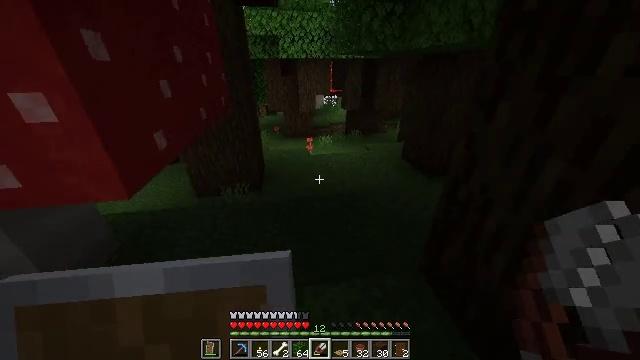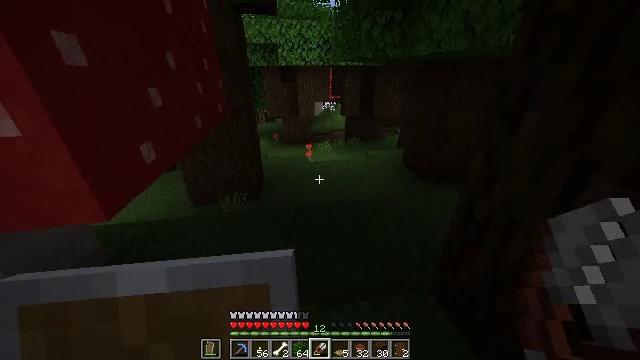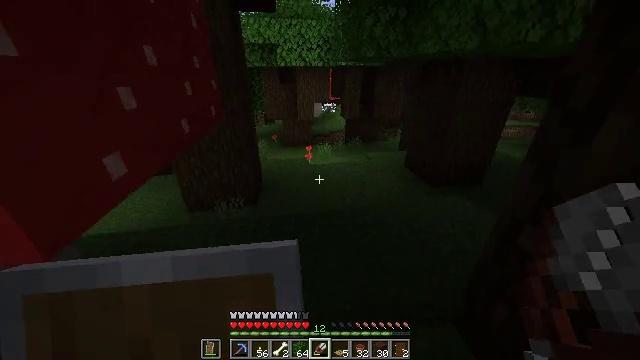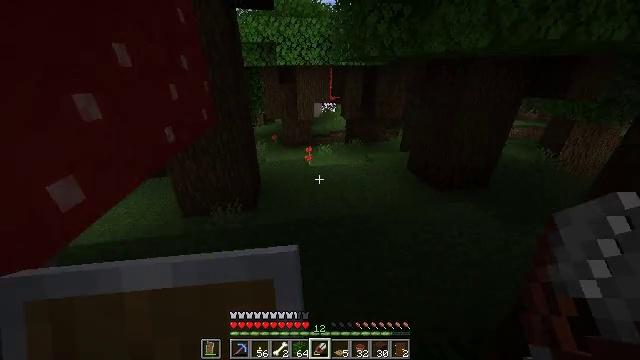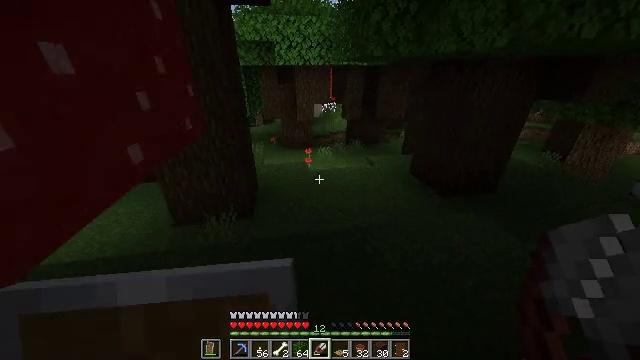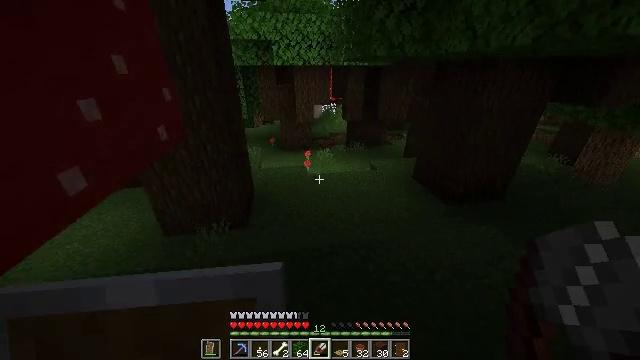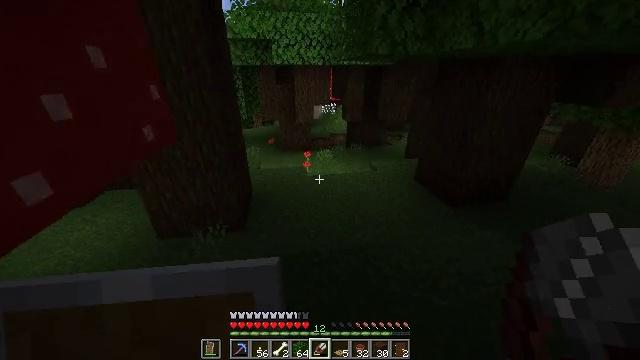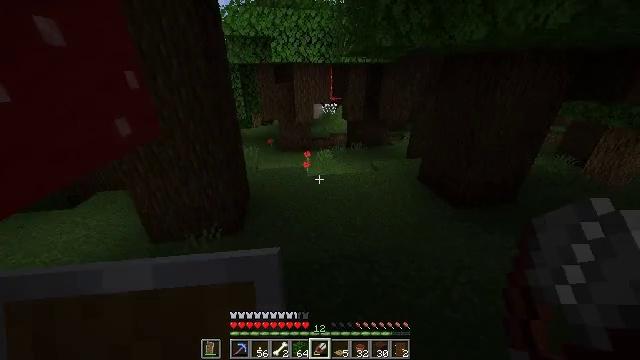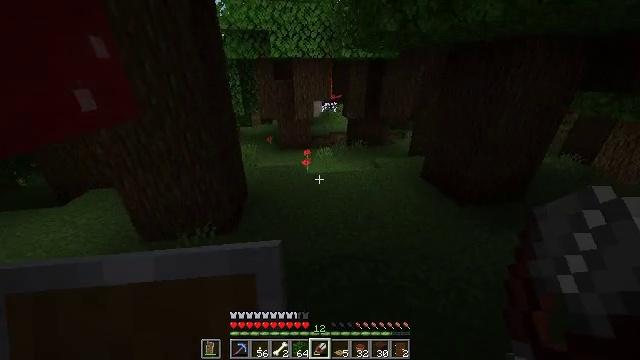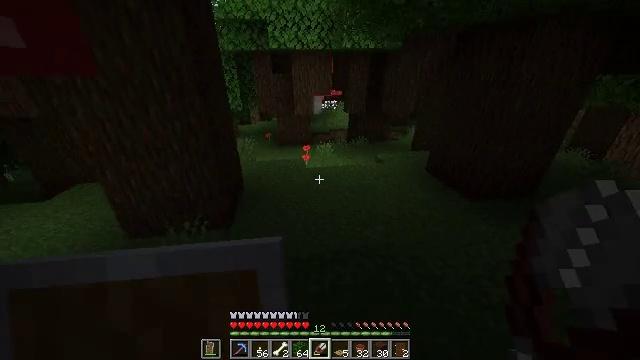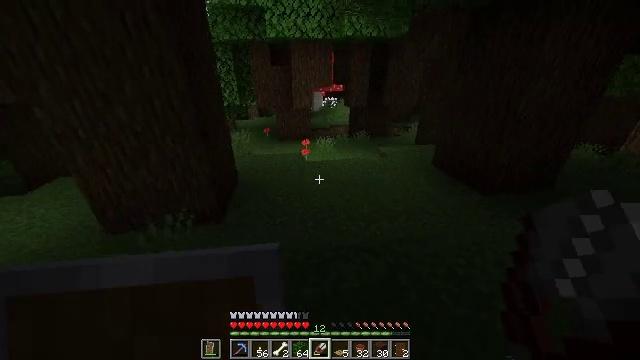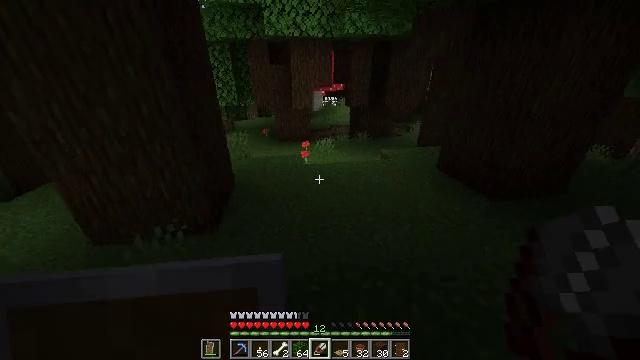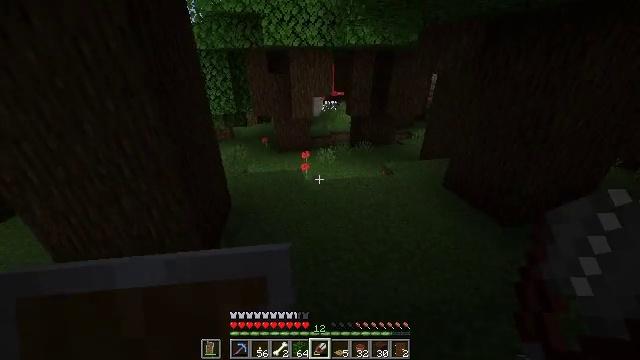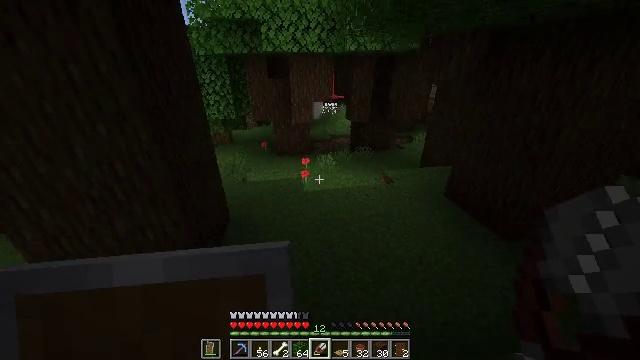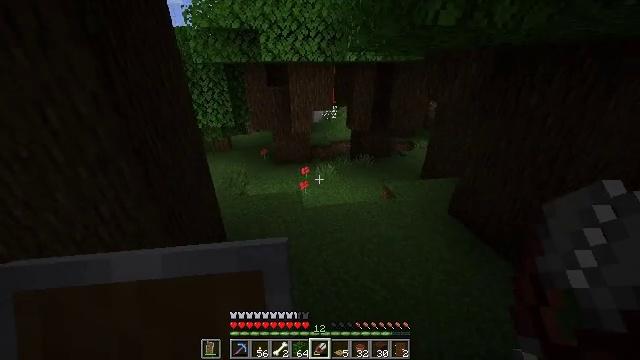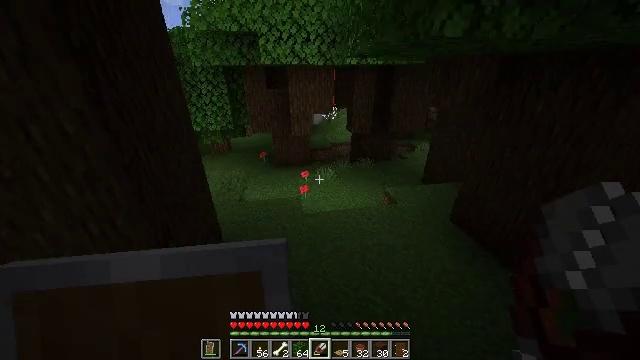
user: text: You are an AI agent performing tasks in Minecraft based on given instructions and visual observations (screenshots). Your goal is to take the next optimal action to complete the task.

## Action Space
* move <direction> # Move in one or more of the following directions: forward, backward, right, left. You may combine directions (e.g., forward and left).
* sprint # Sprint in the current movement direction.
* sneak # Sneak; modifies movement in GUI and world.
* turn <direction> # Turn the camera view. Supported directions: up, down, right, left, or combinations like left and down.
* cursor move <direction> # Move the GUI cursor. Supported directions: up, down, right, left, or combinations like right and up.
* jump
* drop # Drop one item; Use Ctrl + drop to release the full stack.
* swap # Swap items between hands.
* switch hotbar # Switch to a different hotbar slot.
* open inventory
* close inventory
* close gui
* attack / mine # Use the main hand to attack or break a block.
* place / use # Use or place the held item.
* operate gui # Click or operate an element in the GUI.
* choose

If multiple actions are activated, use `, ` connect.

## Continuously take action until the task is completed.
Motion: motion action
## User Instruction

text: Harvest the peony for decoration.
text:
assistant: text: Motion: move forward, turn up
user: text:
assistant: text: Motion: move forward
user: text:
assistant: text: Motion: move forward
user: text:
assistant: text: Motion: move forward
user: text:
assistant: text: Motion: move forward
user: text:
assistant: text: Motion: move forward
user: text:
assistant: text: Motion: move forward
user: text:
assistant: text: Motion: move forward
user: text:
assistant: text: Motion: move forward
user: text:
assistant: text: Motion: move forward
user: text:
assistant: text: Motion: move forward
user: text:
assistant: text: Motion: move forward, jump
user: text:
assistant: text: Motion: move forward, jump
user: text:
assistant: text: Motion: move forward, jump
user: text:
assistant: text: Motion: move forward, jump
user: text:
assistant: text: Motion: move forward
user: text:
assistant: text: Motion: move forward, turn left and up
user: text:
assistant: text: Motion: move forward, turn left
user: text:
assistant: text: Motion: move forward, turn left
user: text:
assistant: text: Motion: move forward and move right
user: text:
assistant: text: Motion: move forward and move right
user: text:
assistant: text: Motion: move forward and move right
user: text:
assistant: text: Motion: move forward and move right
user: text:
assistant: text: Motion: move forward and move right, turn left
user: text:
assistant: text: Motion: move forward and move right, turn left
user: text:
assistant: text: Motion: move forward and move right, jump
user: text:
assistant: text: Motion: move forward and move right, jump
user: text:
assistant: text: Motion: move forward and move right, jump
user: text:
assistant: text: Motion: move forward and move right, jump
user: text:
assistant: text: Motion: move forward